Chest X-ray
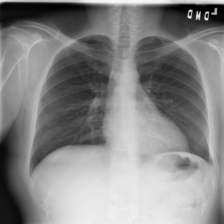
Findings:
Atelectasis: negative
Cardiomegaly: negative
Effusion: negative
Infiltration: negative
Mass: negative
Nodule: negative
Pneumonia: negative
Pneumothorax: negative
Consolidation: negative
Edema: negative
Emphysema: negative
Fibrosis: negative
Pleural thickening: negative
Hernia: negative